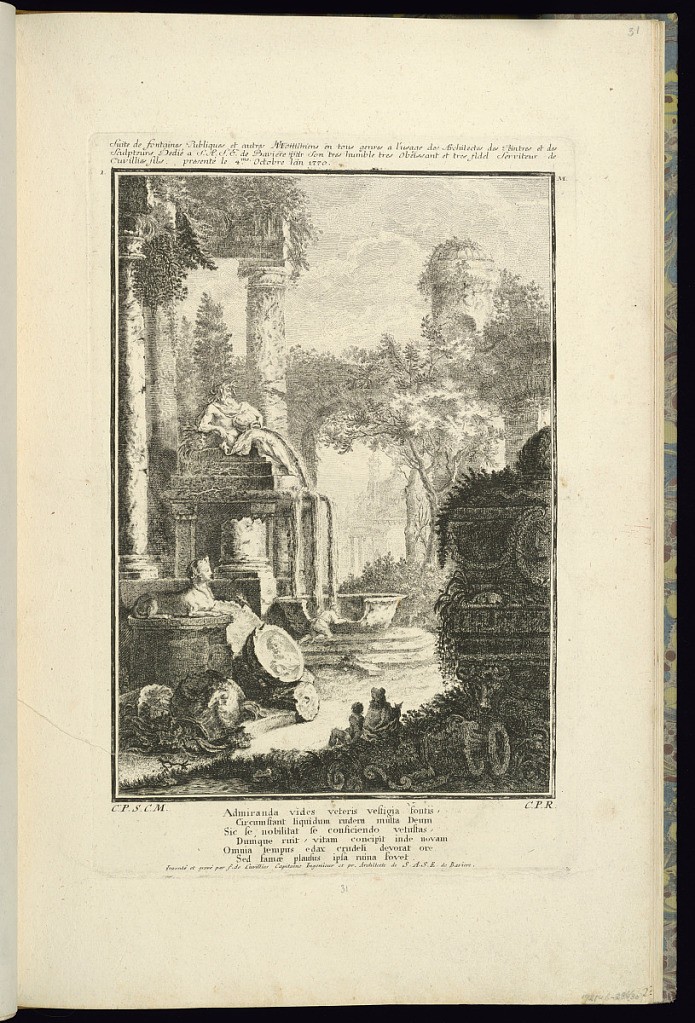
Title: Title Page
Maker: François de Cuvilliés the younger, German, 1731 - 1777
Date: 1770
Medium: Etching and engraving on paper
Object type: Print
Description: Title page for a suite of fountains and monuments. A view of a landscape with sculptures, fountains, and architectural ruins with columns, vases, a sphynx, and figures with a verse in Latin lettered below. The plate is titled, signed, dated, and numbered.